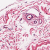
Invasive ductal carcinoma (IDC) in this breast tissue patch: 0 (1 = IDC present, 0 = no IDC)